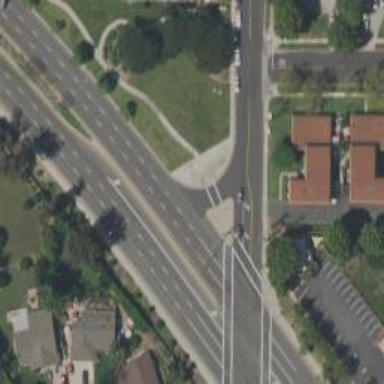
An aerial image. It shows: Asphalt road with primary link designation.